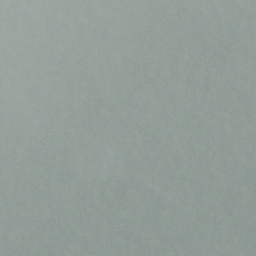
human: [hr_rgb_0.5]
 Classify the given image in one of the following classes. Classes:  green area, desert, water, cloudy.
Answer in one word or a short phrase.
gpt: cloudy